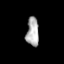
Tissue: lung
Cell type: Epithelial cells
Senescence score: 0.167
Nuclear area (px): 356
Mean DAPI intensity: 172.253